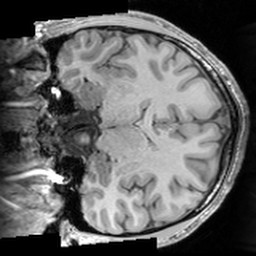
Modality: T1w
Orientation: coronal
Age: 22
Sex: male
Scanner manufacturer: siemens
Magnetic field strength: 3 T
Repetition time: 1.63 s
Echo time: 0.00311 s